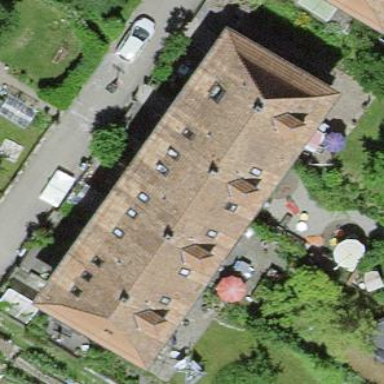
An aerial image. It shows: Residential building with gabled roof covered in maroon roof tiles. The roof orientation is across the building.